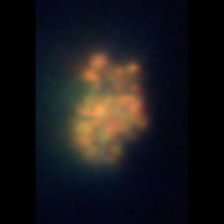
Taxon: Unknown_detritus
Group: Unknown